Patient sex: M
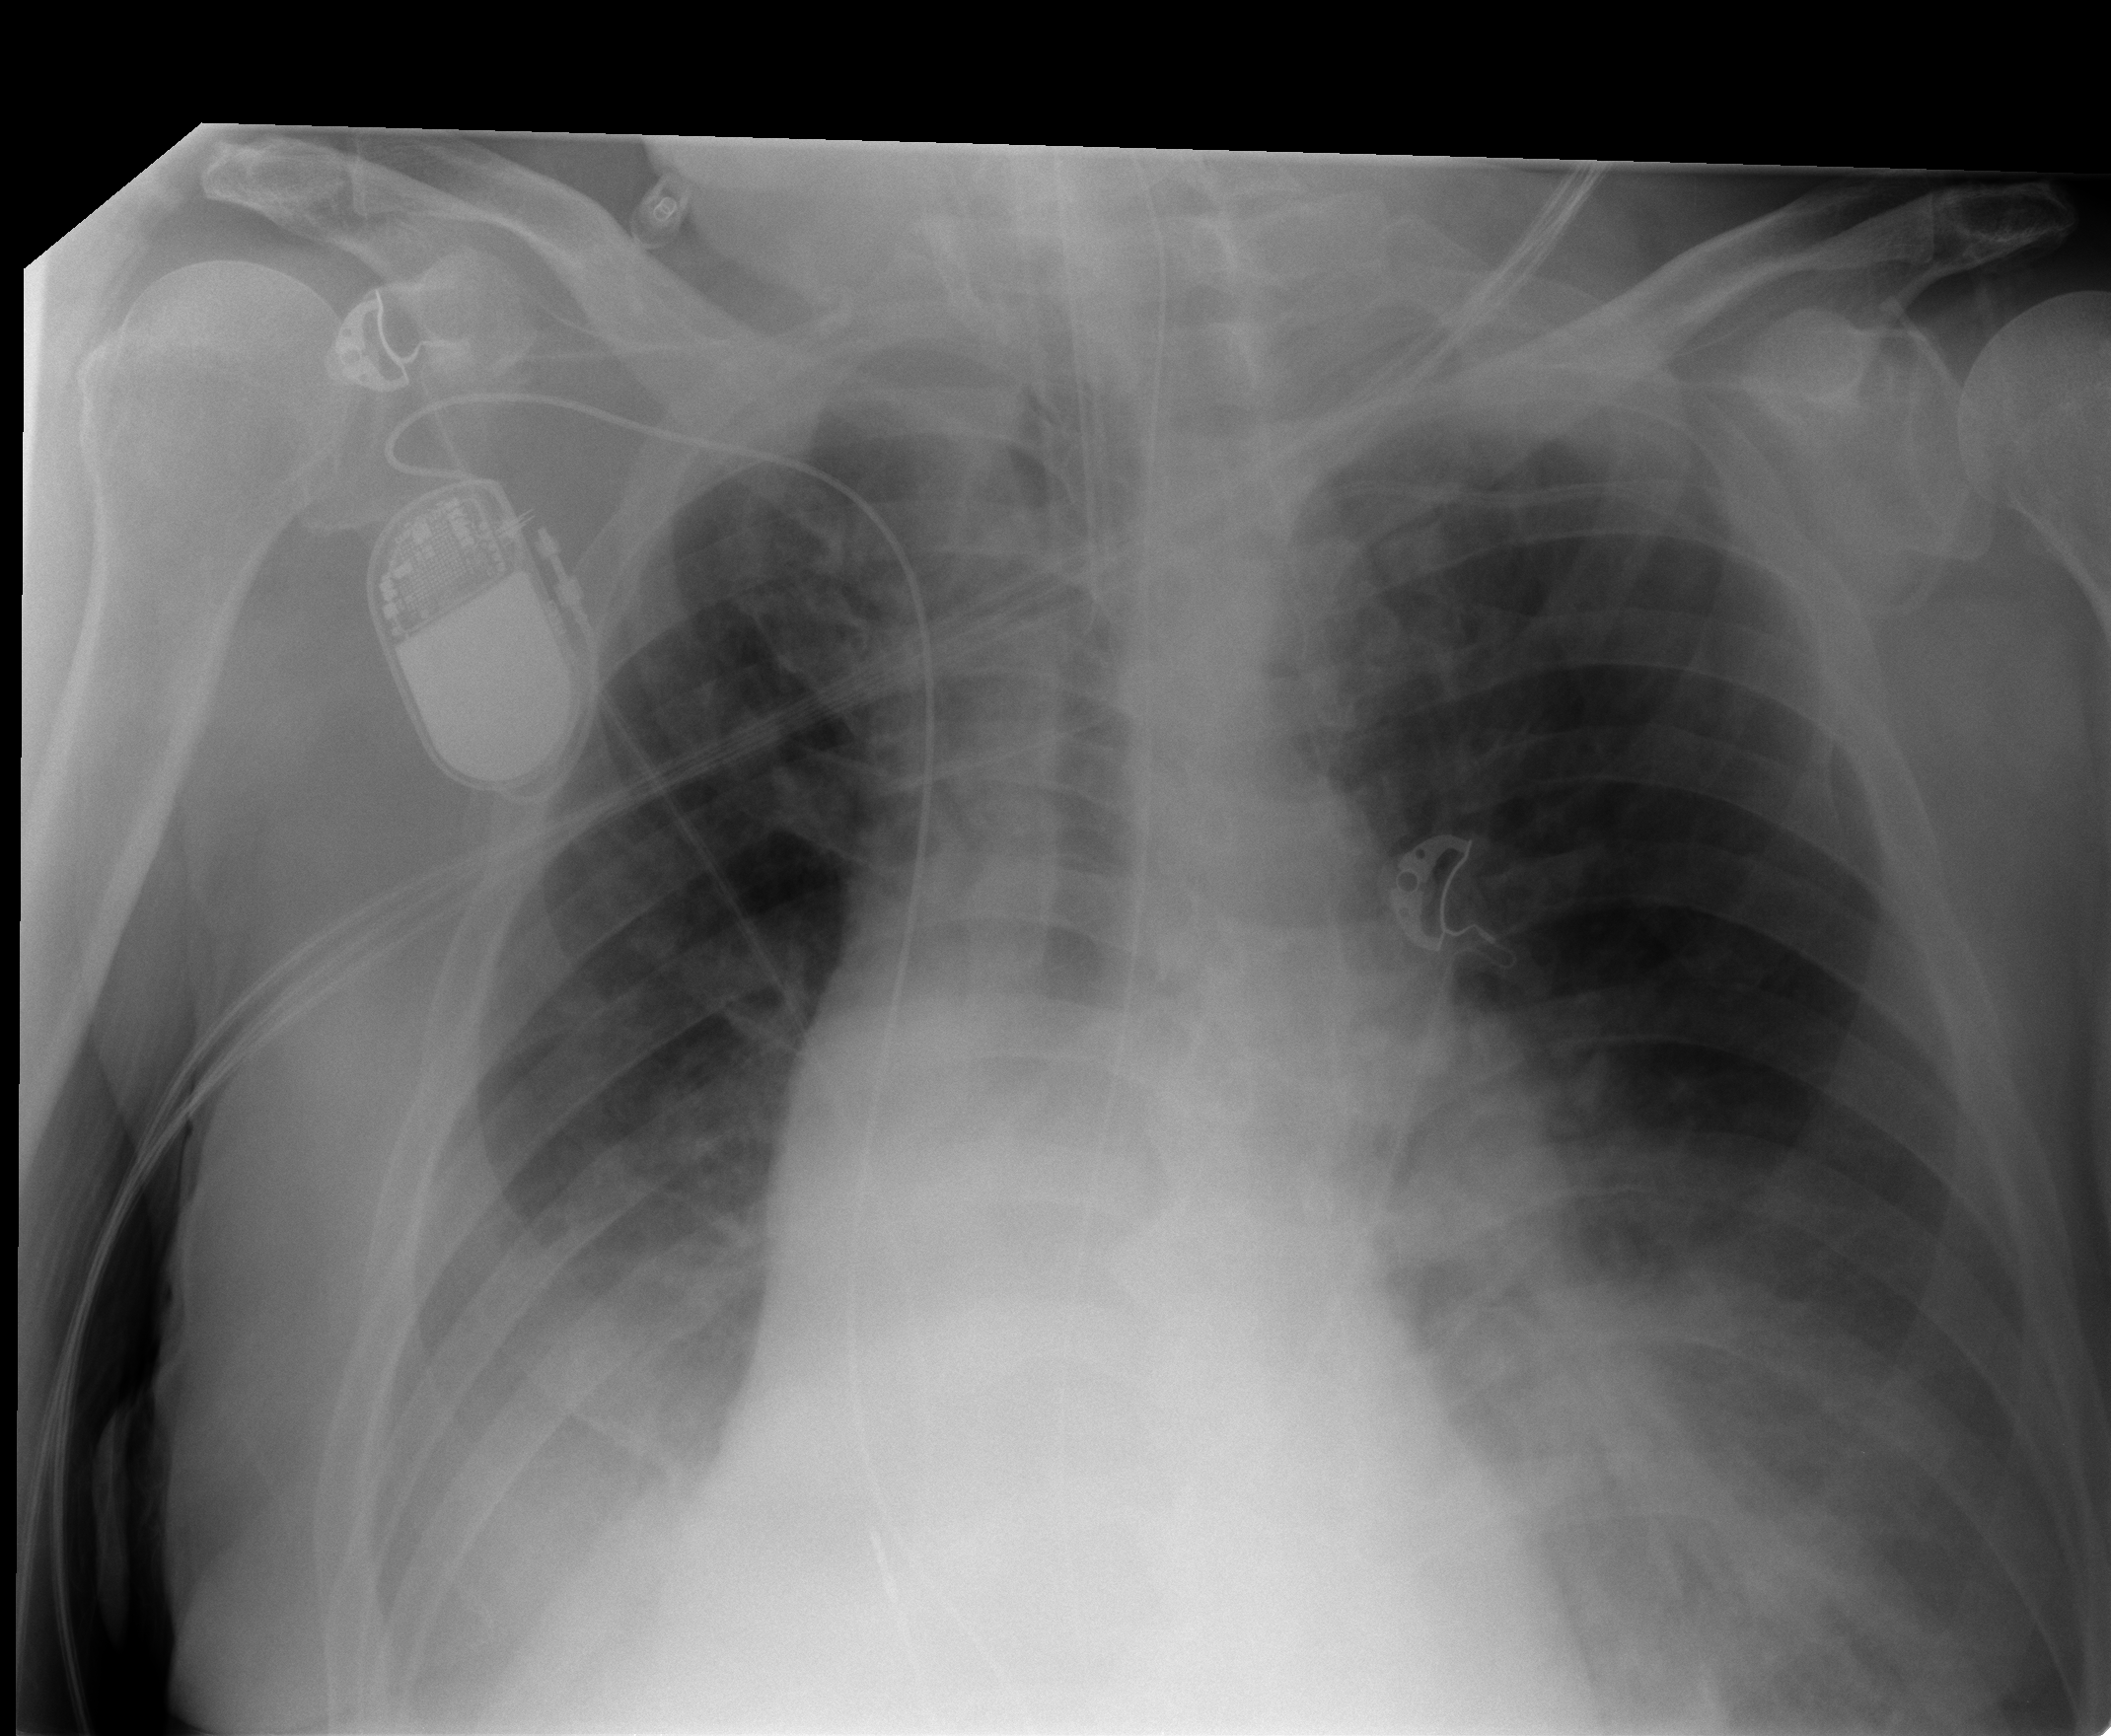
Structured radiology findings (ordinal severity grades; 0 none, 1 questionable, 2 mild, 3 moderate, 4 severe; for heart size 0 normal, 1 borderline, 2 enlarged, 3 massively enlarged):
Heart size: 1
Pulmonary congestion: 2
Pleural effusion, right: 2
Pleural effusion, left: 2
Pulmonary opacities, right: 0
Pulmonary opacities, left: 0
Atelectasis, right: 2
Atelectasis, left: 2